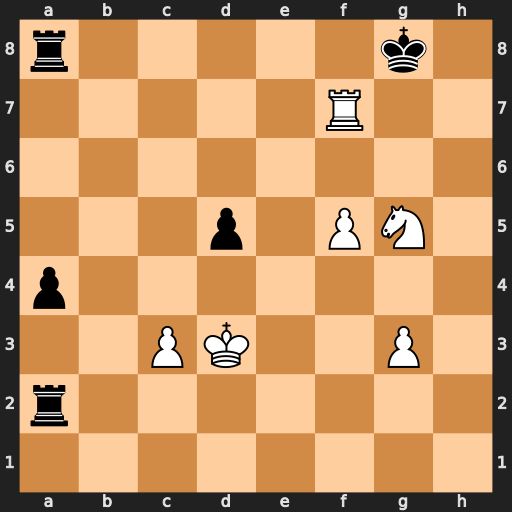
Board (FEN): r5k1/5R2/8/3p1PN1/p7/2PK2P1/r7/8
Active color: w
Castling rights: -
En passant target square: -
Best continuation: f6 Rf8 Rg7+